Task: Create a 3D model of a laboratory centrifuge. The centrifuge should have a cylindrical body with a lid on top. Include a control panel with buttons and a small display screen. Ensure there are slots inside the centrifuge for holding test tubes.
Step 541:
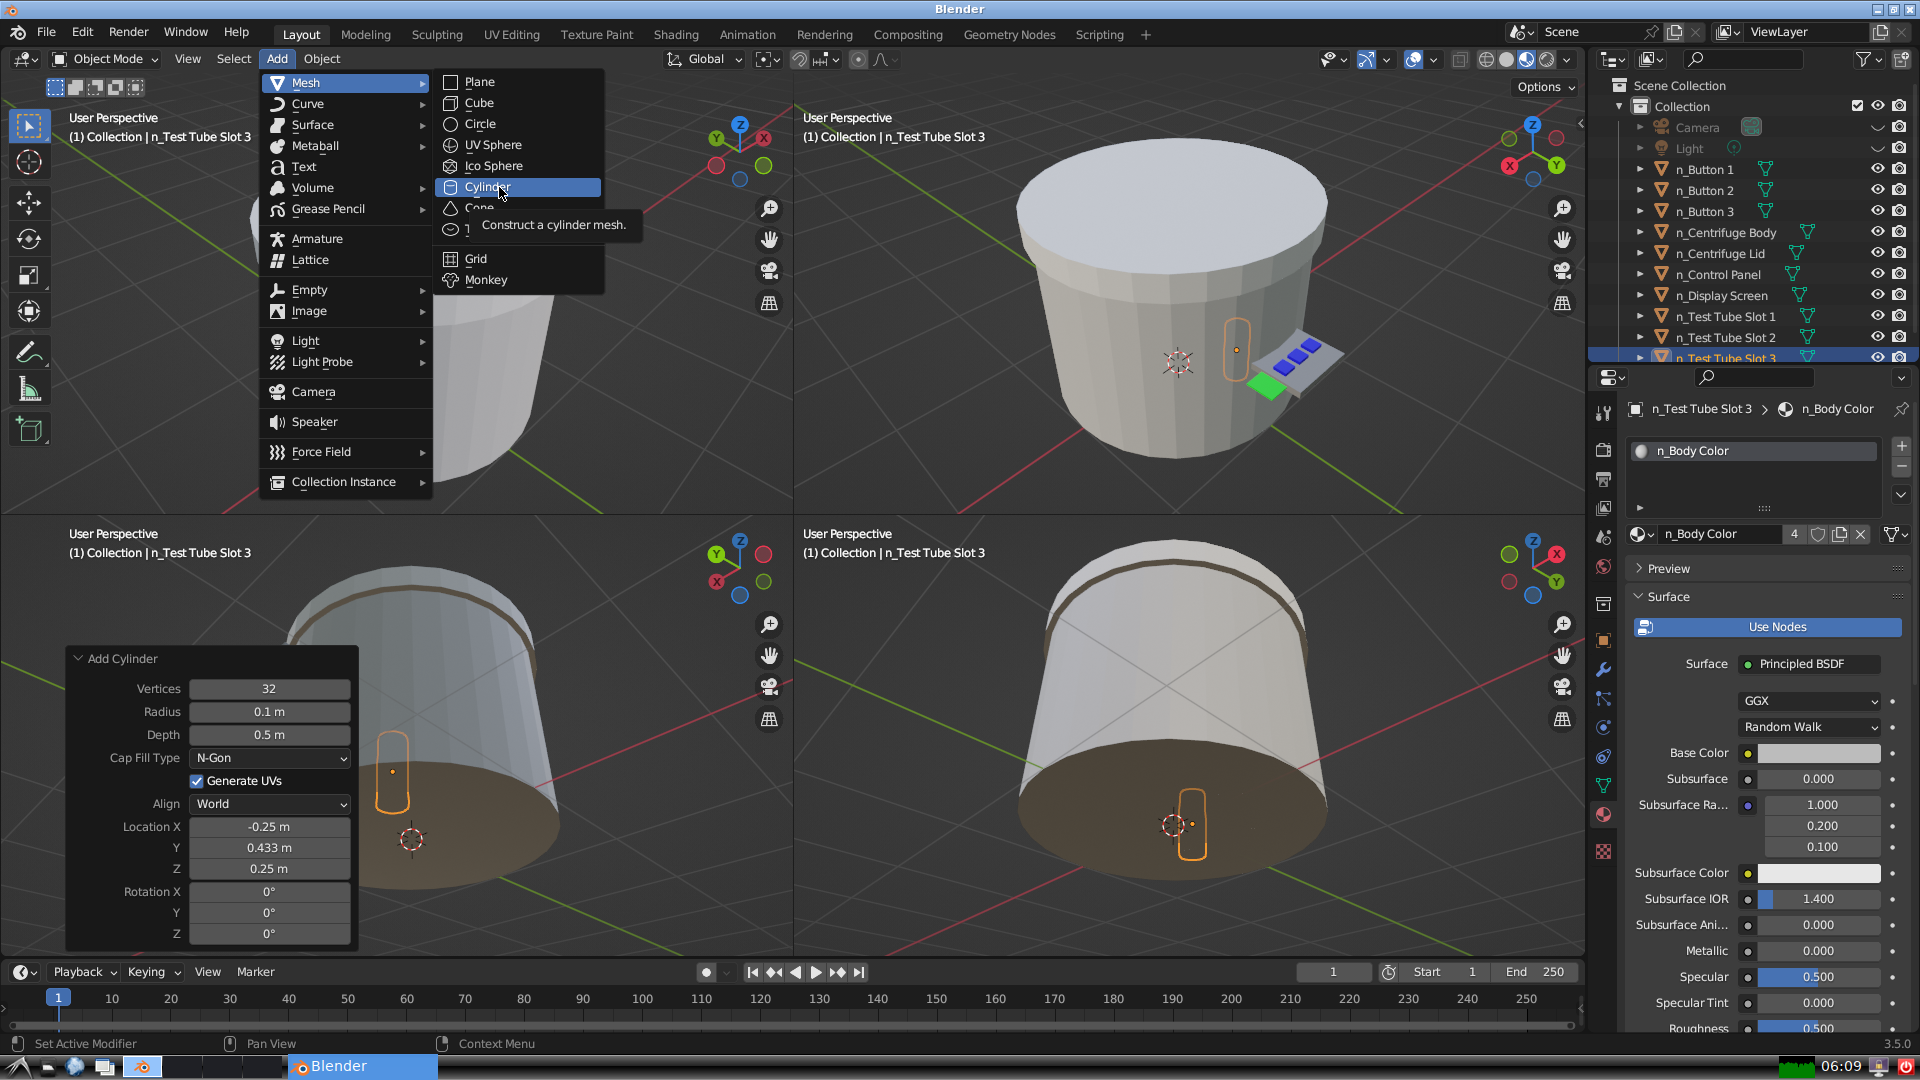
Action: click: no